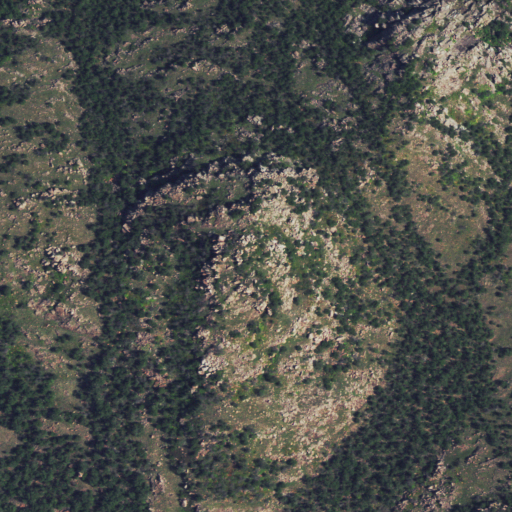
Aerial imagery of mountain in Oklahoma named Rabbit Hill containing deciduous forest and grassland